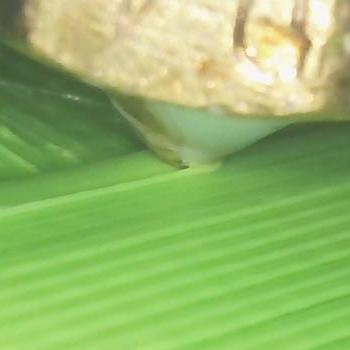
Flow rate: 149%